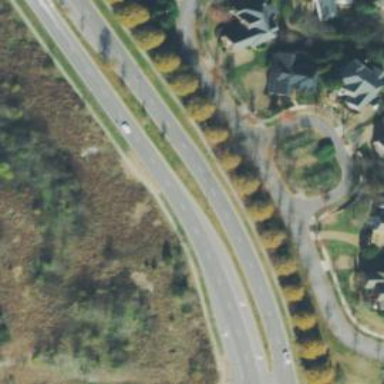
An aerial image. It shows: Secondary road.